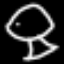
Label: mushroom